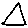
Label: triangle